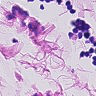
Metastatic tissue present: no